Question: I am trying to get 'Network Statistics' for my 'Windows 7' system using 'PyWin32'.
The steps I followed:
> 1) Run 'COM MakePy utility' and than select 'network list manager 1.0 type library' under type library.2) Above process generated this <URL>.
Now the problem I am facing is after the above two steps what should be my 'next step'. I tried a couple of things like:
I copied the 'CLSID = IID('{DCB00000-570F-4A9B-8D69-199FDBA5723B}')' line from the above generated python file and used it like
'''
>>> import win32com
>>> obj = win32com.client.gencache.GetClassForCLSID("{DCB00000-570F-4A9B-8D69-199FDBA5723B}")
>>> obj.GetConnectivity()
Traceback (most recent call last):
File "<interactive input>", line 1, in <module>
TypeError: unbound method GetConnectivity() must be called with INetworkListManager instance as first argument (got nothing instead)
'''
When I do 'obj.method()' it show a list of all available method.

So, now I have no idea what to do or how to proceed and what is the general process of using 'Type library' with pywin32.
The above task is just a part of learning process on how to use 'PyWin32','COM MakePy utility'.
Is this even achievable using pywin32.?
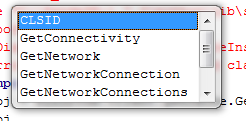
Answer: You'll need to use win32com.client.Dispatch to actually create the object.
Also, the class you start with is the CoClass, in this case
'''
class NetworkListManager(CoClassBaseClass): # A CoClass
'''
is the one you want.
'''
win32com.client.Dispatch('{DCB00C01-570F-4A9B-8D69-199FDBA5723B}')
'''
works here.
Many of these Dispatch classes have a human readable dotted name as an alias, although
this particular one doesn't seem to.